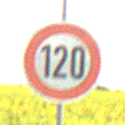
Verkehrszeichen: Geschwindigkeit120
Umgebung: Outdoor, RoadRail
Tageszeit: Midday
Wetter: PartlyCloudy
Licht: Natural
Jahreszeit: NotSpecified
Kontrast: HighContrast